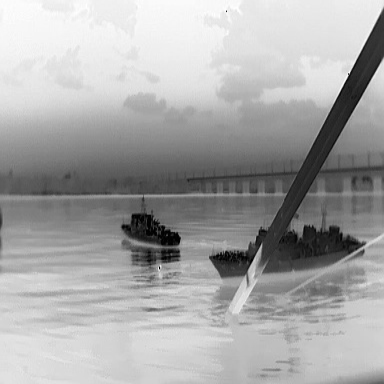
There are two warships in the infrared image.